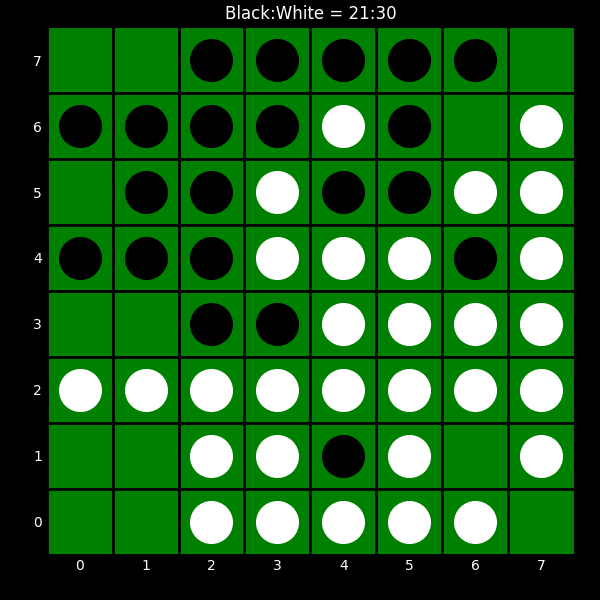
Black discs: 21
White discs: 30